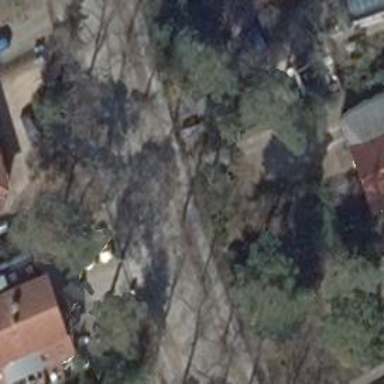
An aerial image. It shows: Sidewalk.